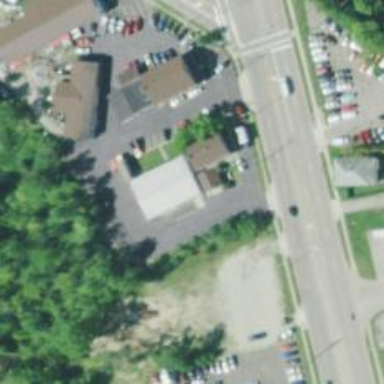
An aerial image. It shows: Convenience shop.